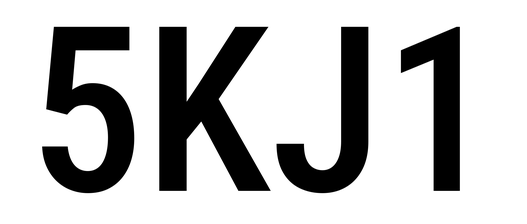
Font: Roboto_Condensed_Medium